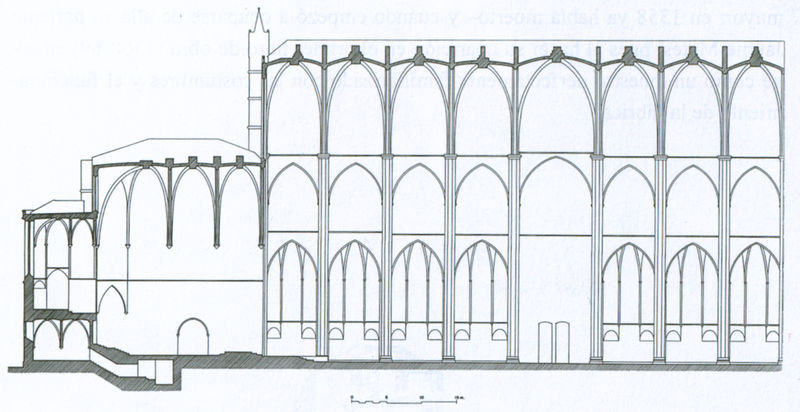
Titel: Kathedrale von Palma de Mallorca
Standort: Palma de Mallorca, Kathedrale (EU - E)
Schlagwörter: fenster, zeichnung, dach, gebäude, architektur, kirche, gotik, turm, treppe, seitenansicht, bögen, eingang, tusche, kirch, dom, entwurf, kathedrale, gotisch, spitzbogen, plan, querschnitt, sakral, gallerie, grundriss, bauwerk, aufriss, bauplan, avignon, assisi, ekirche, schnittbild, enftwurf